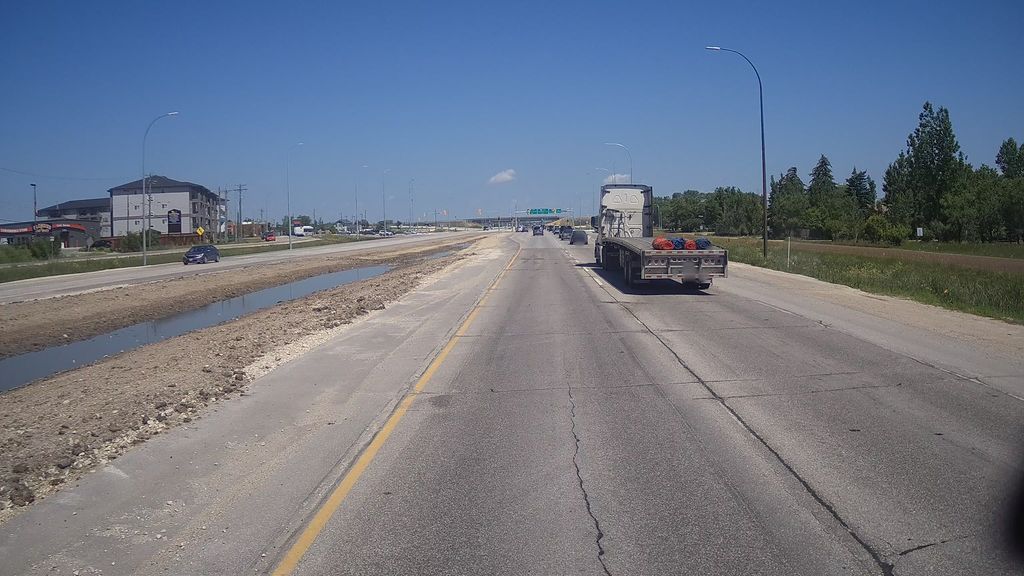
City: winnipeg